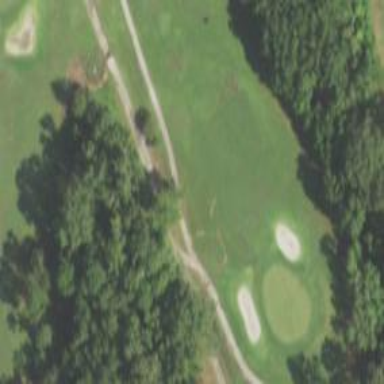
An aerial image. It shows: Path for both road and golf.